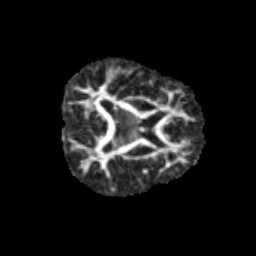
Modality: FA
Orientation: axial
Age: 9
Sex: male
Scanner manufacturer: siemens
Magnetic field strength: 3 T
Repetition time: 3.8 s
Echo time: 0.07 s